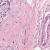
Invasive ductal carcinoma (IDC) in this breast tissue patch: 0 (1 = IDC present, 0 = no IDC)